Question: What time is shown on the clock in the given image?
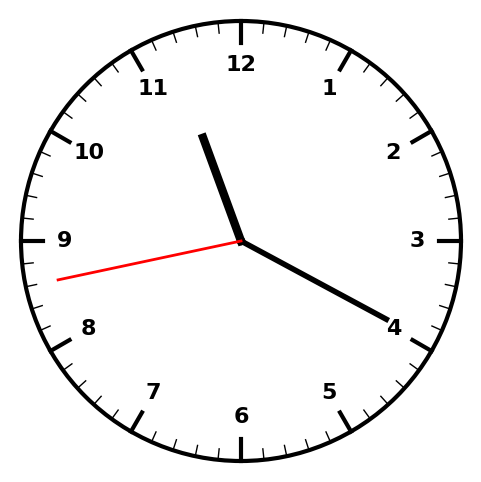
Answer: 11:19:43